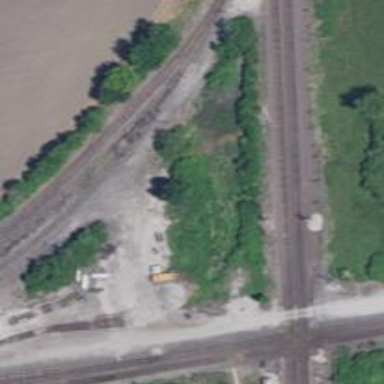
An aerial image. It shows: Railway junction.